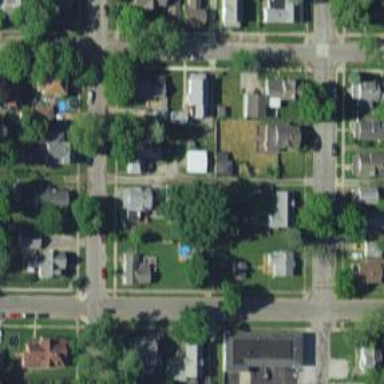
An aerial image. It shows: Alley classified as service road.